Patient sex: F
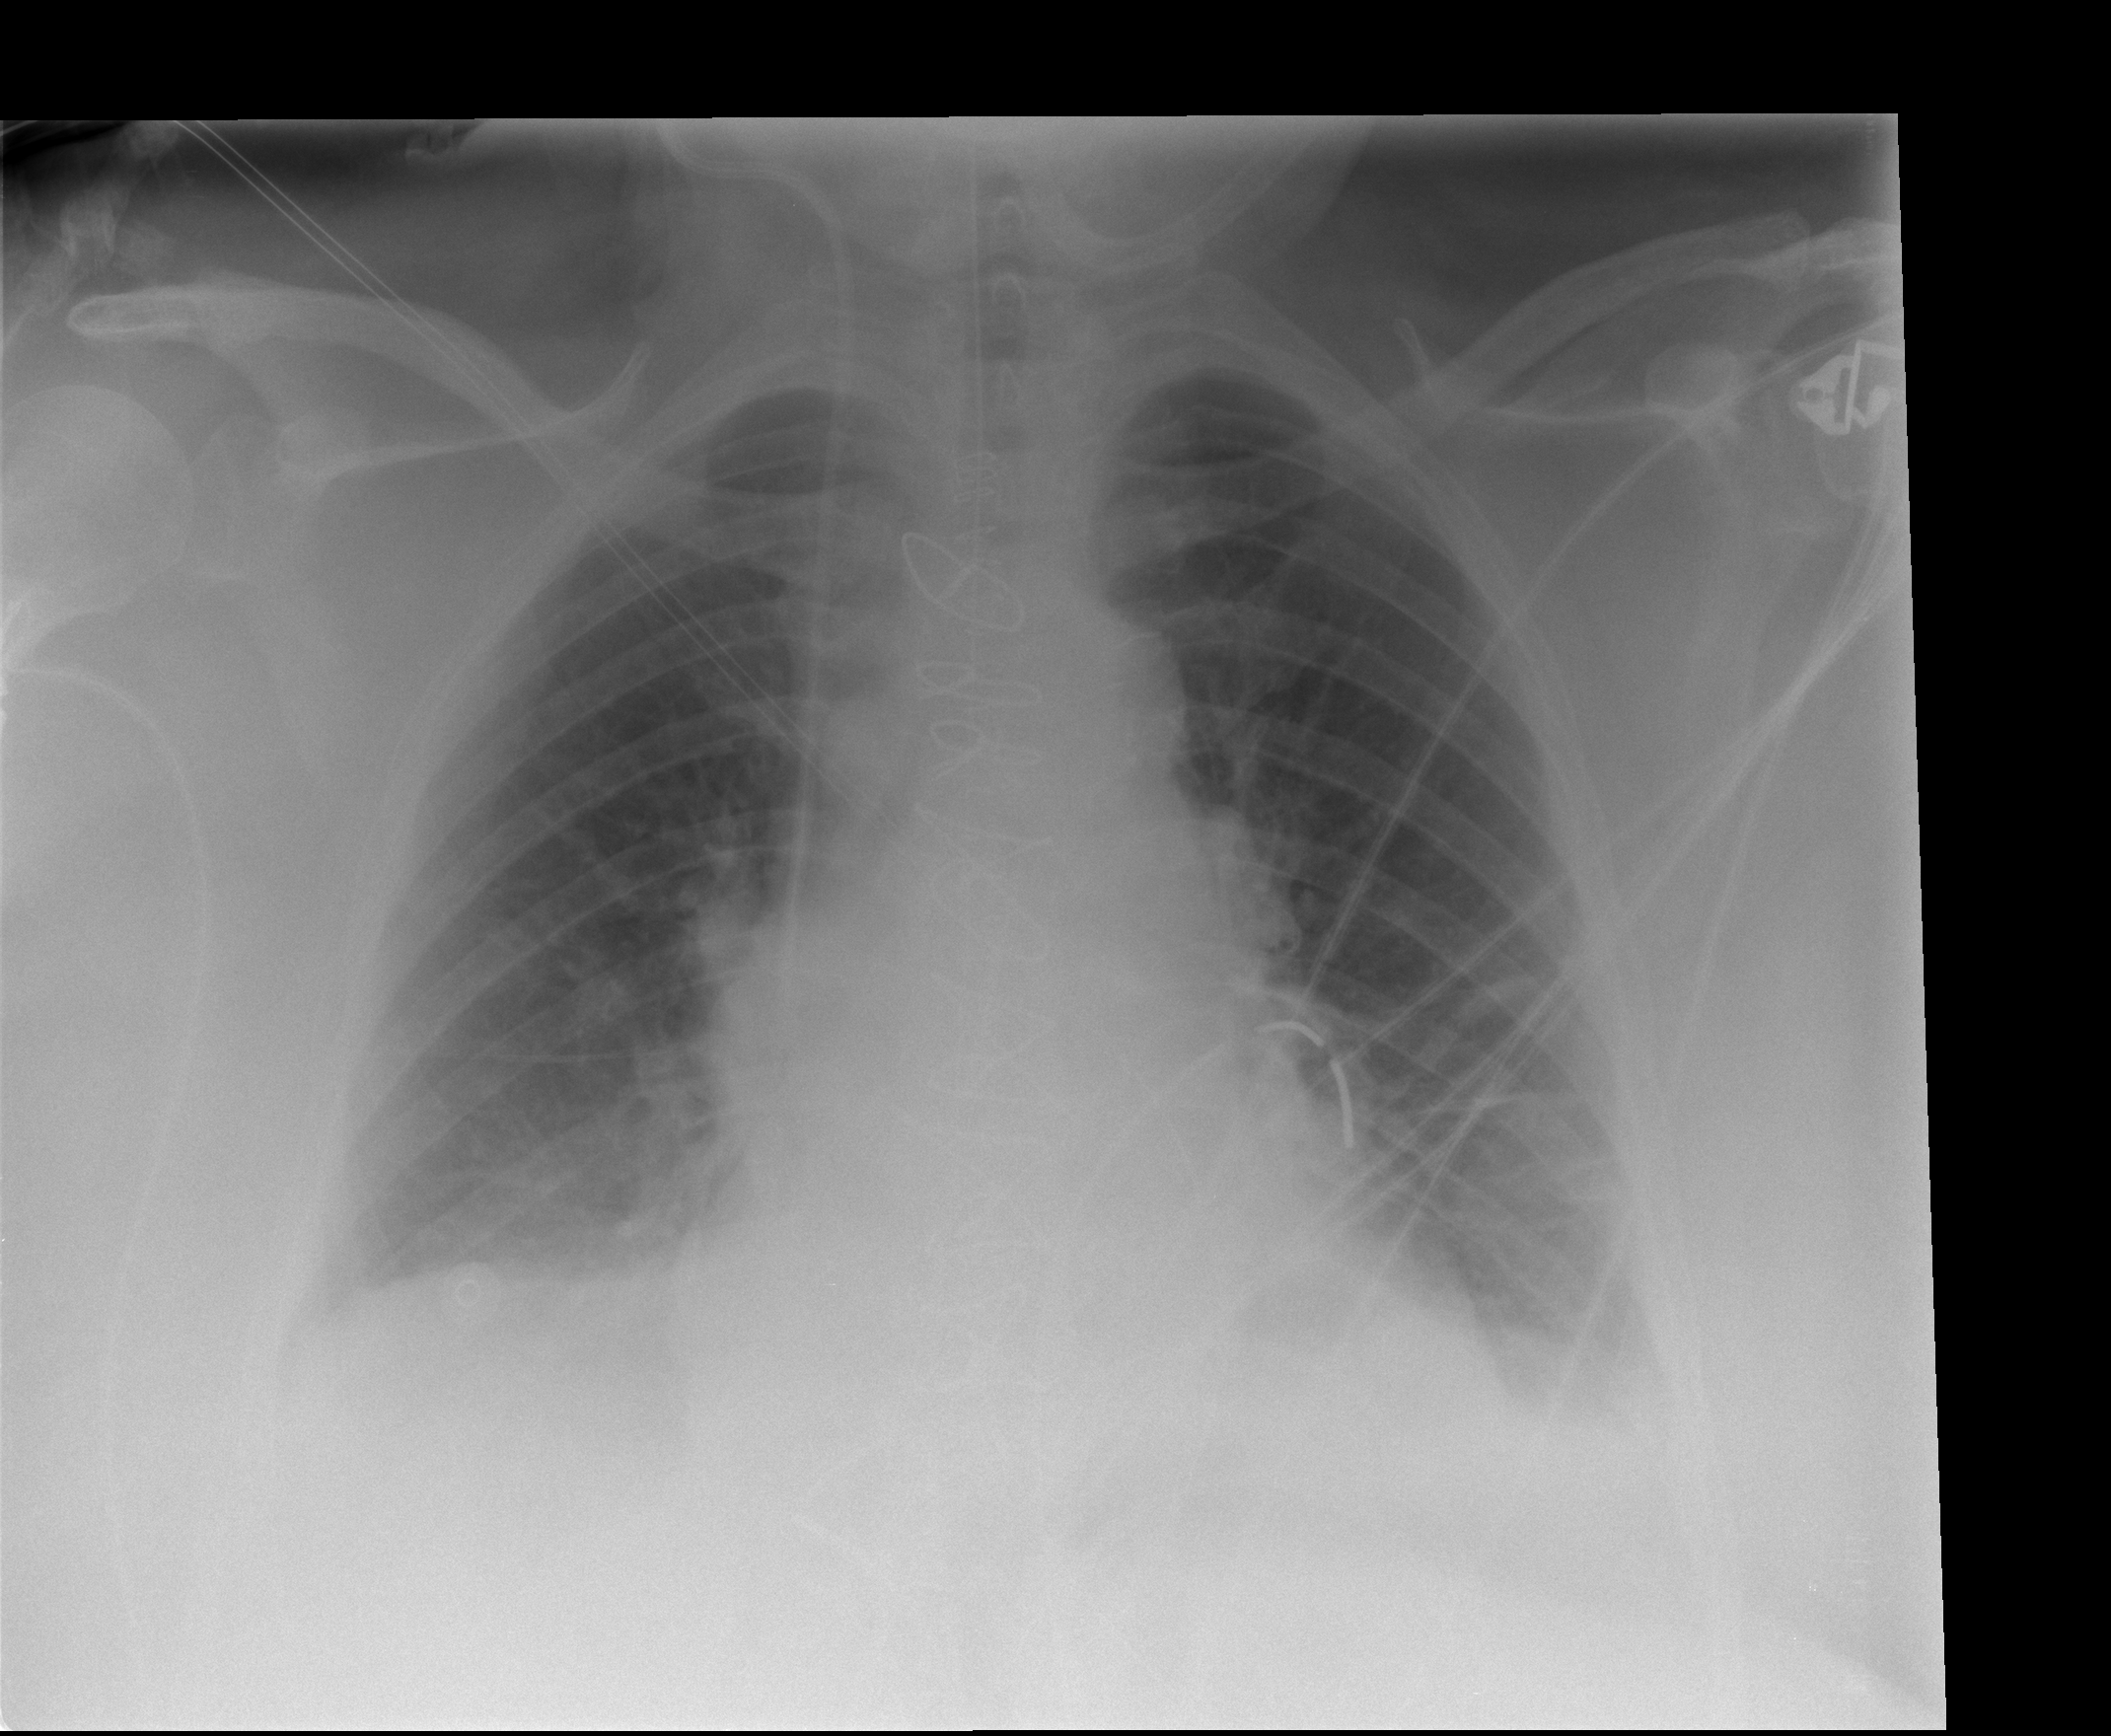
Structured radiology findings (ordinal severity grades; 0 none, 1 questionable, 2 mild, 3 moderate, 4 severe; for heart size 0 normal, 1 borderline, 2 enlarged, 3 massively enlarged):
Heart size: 1
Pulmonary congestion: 0
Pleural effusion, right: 2
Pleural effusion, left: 2
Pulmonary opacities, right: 0
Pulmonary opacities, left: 0
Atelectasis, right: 2
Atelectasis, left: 2